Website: ulta-beauty
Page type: account-selection
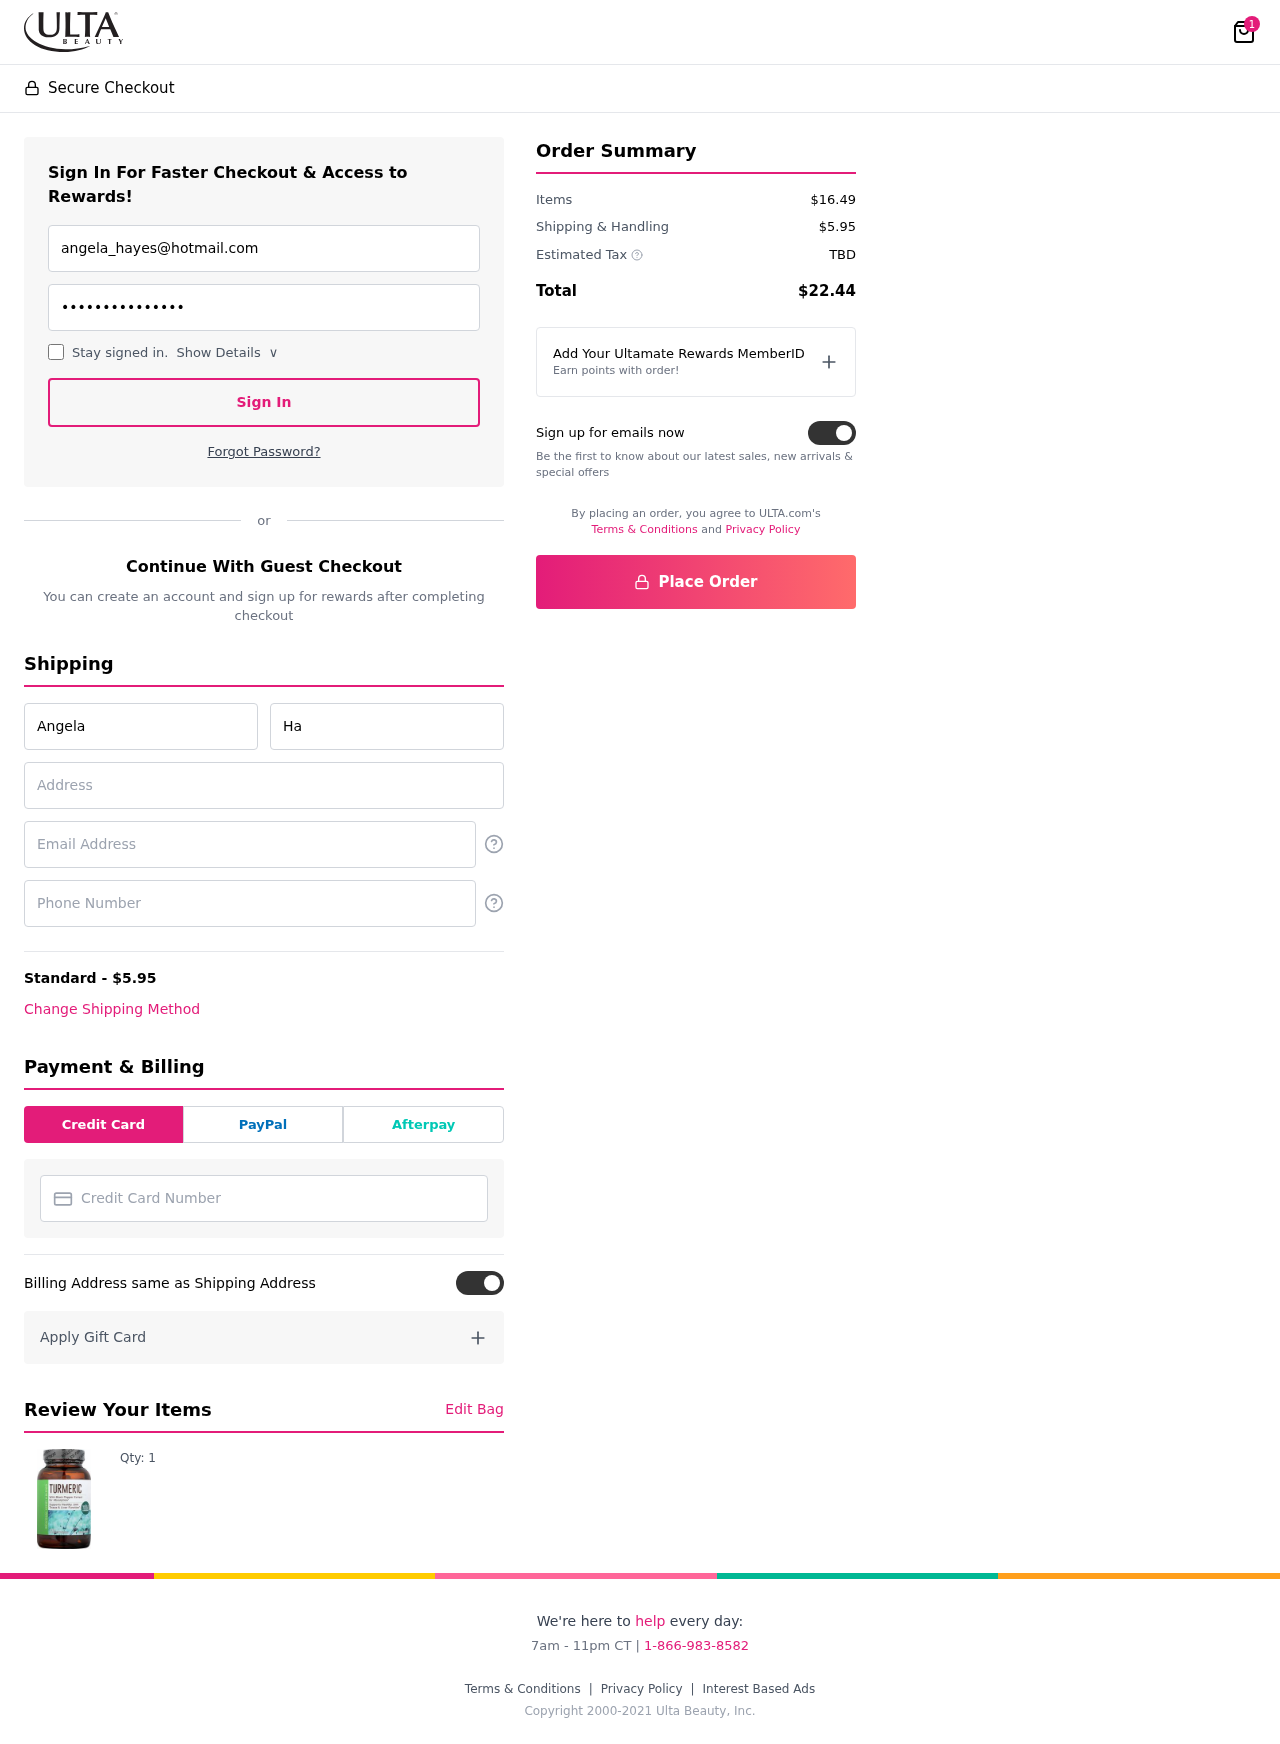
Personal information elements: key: PII_CARD_NUMBER
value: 3745 2786 1095 479
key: PII_EMAIL
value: angela_hayes@hotmail.com
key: PII_EMAIL2
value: angela_hayes@hotmail.com
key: PII_FIRSTNAME
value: Angela
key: PII_LASTNAME
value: Hayes
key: PII_PHONE
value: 4458402894
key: PII_STREET
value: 93804 Smith Forks
Product elements: key: PRODUCT1_QUANTITY
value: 1
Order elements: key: ORDER_NUM_ITEMS
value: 1
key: ORDER_SHIPPING_COST
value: $5.95
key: ORDER_SUBTOTAL
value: $16.49
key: ORDER_TAX
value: TBD
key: ORDER_TOTAL
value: $22.44